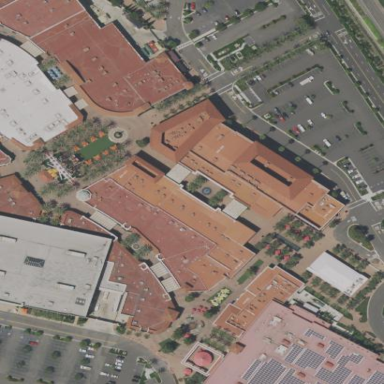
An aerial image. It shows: Retail building.